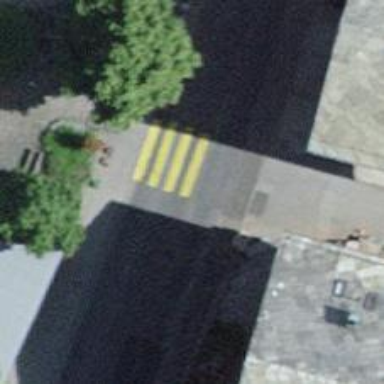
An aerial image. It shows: Marked road crossing.